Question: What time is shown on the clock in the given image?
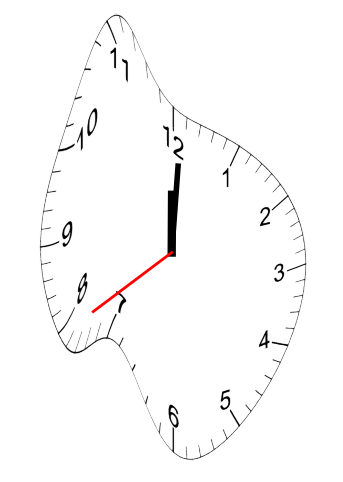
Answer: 12:00:39